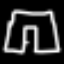
Label: pants